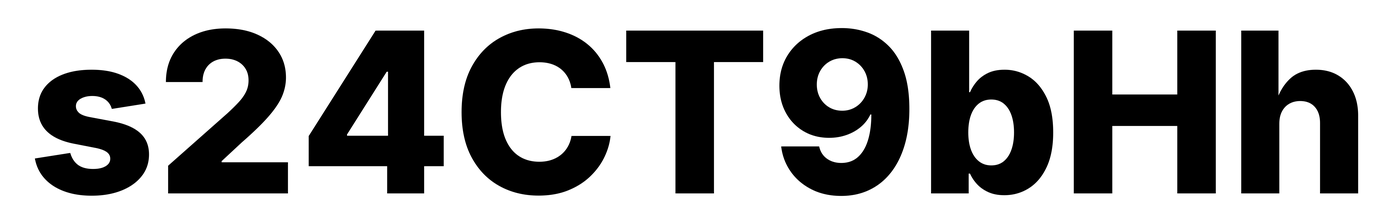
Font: Inter_ExtraBold